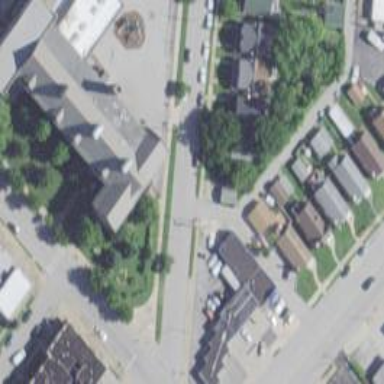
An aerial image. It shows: Alley classified as service road.